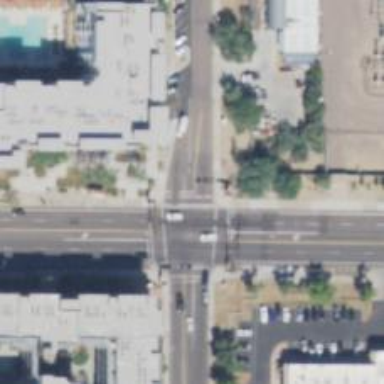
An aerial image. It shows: Solid stop line on the road.